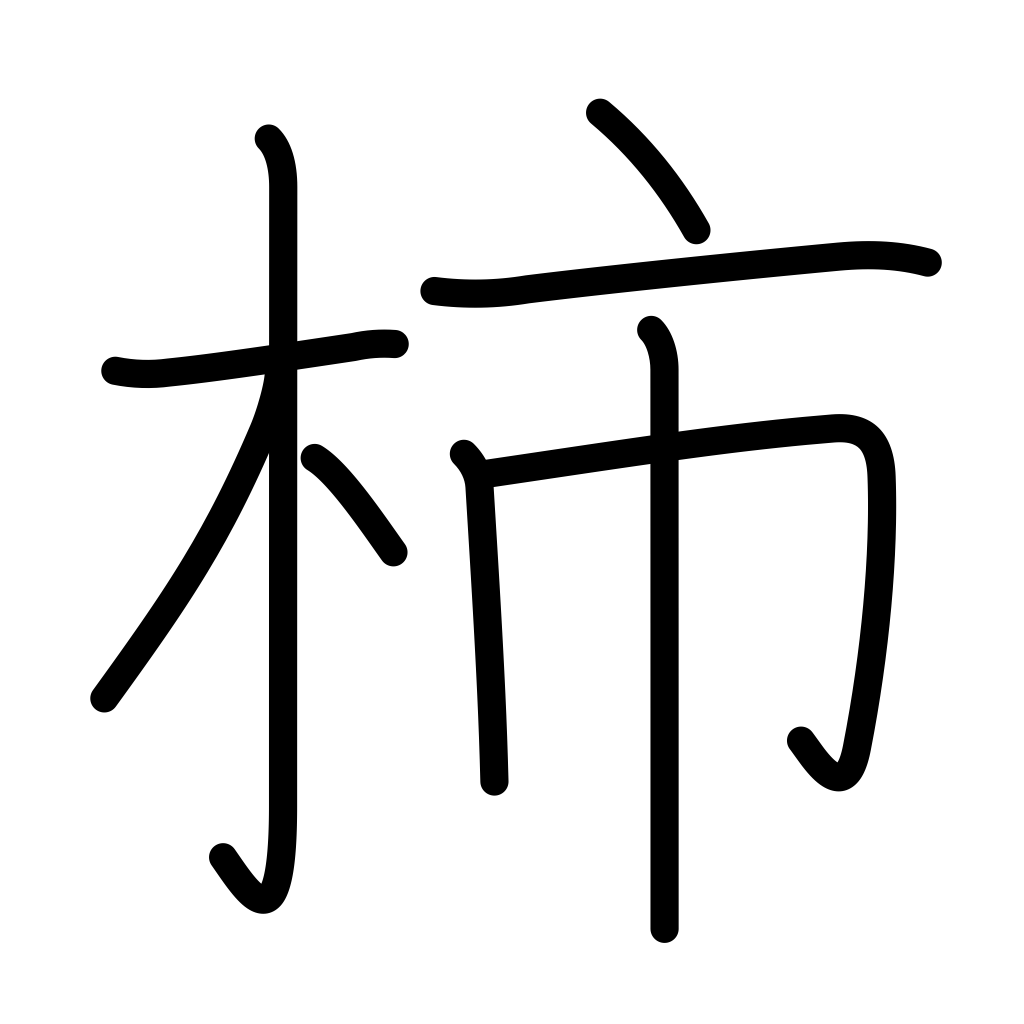
Meaning: persimmon